Interaction volume radius: 5 \u00c5
Interaction volume height: 10 \u00c5
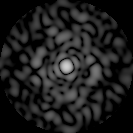
Disorder parameter: 0.8448